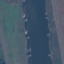
Land use / land cover class: River